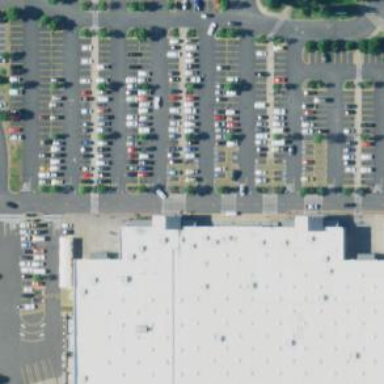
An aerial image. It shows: Retail area.